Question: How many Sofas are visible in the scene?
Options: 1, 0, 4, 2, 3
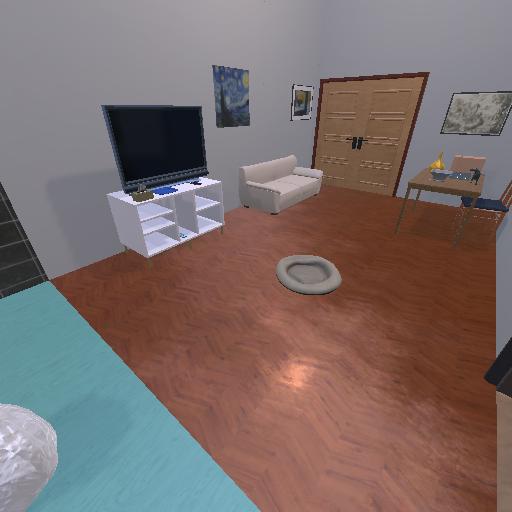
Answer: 1